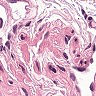
Metastatic tissue present: no